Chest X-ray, AP view. Patient: 31 years old, sex F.
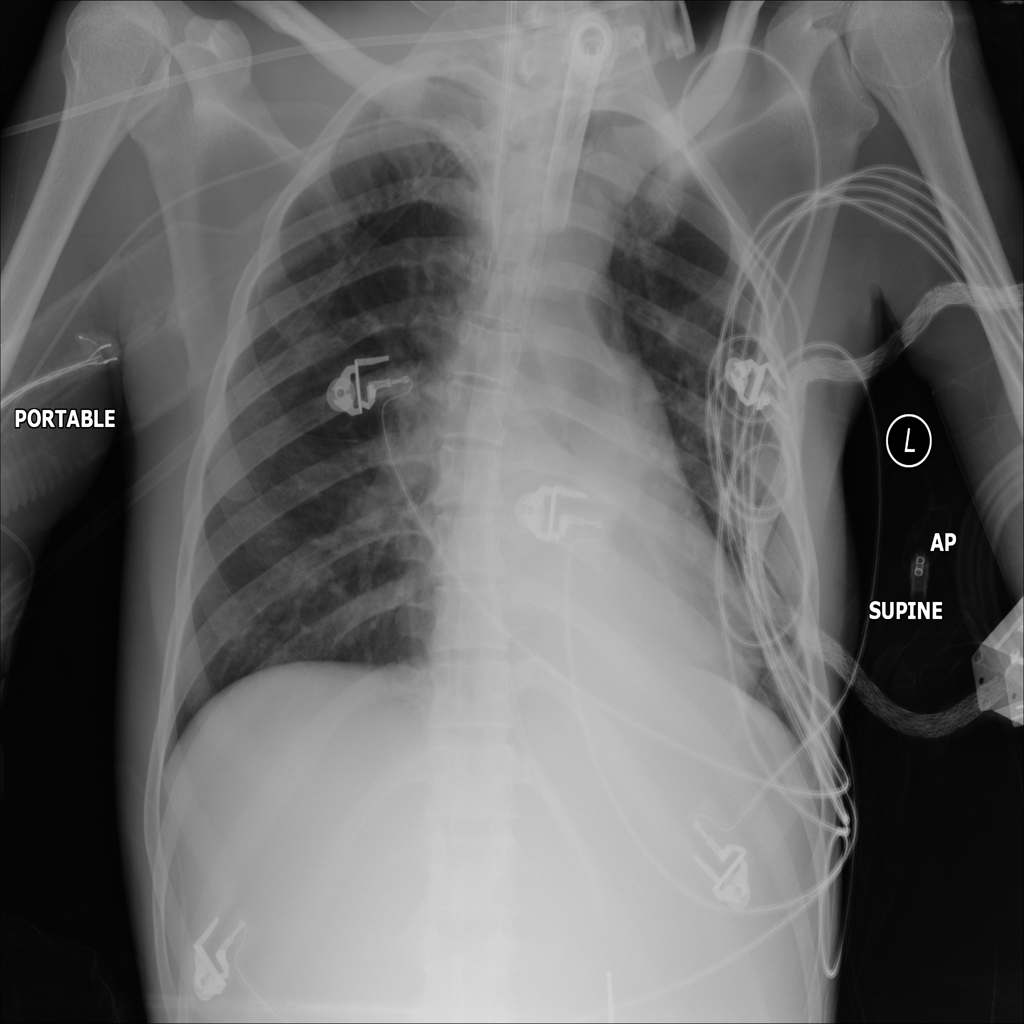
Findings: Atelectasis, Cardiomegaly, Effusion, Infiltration